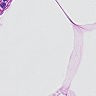
Metastatic tissue present: no